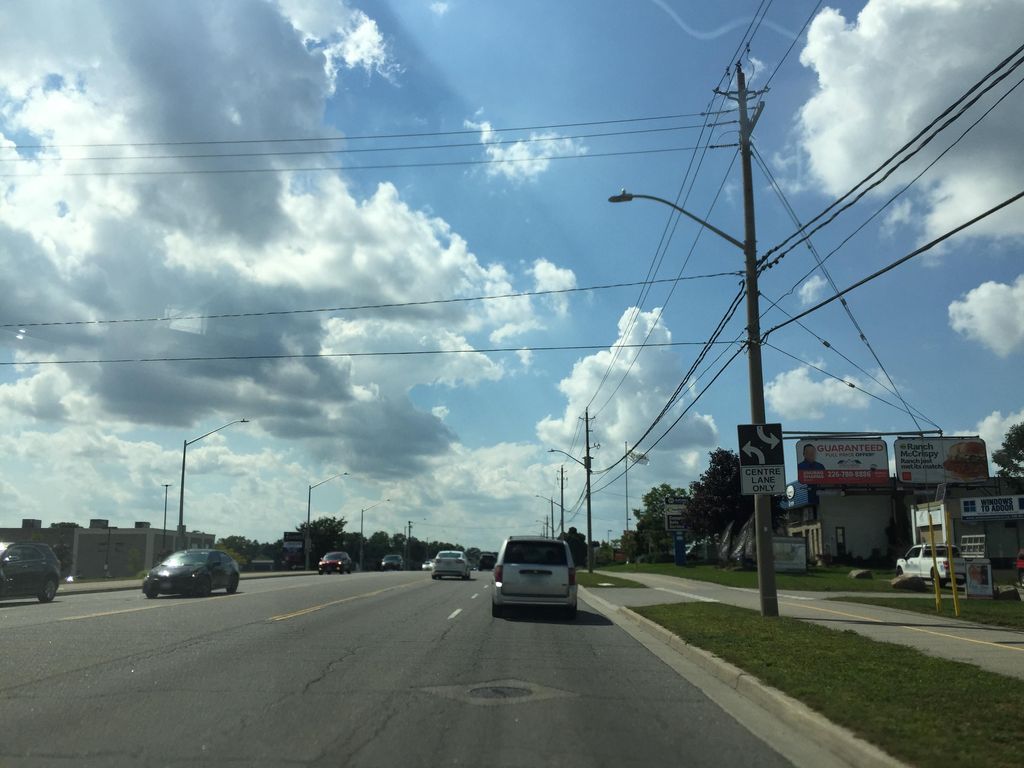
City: kitchener-waterloo